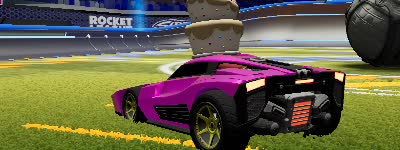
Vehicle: breakout